Field crop: tomato
Growth stage: 1
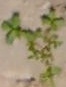
Species: portulaca